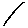
Label: line